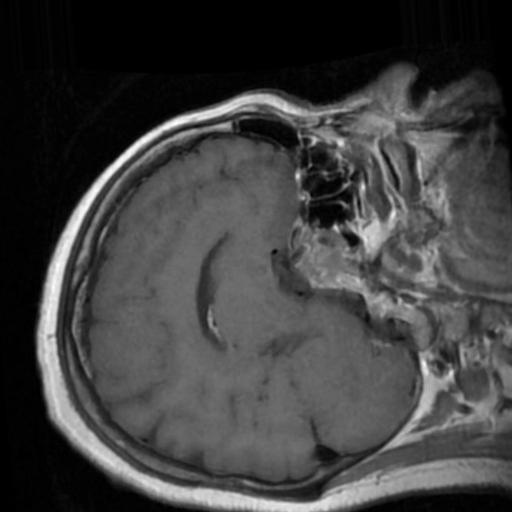
Label: brain_tumor